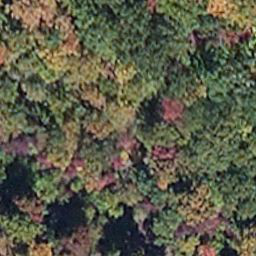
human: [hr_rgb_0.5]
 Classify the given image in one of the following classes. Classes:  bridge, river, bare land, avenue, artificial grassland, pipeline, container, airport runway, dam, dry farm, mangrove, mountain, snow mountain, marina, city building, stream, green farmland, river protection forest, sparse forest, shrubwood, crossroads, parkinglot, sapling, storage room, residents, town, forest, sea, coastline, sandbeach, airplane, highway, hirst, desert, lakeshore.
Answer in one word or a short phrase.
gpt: mangrove